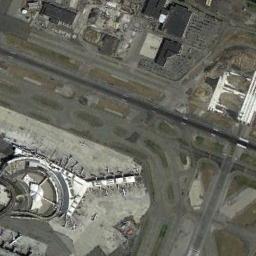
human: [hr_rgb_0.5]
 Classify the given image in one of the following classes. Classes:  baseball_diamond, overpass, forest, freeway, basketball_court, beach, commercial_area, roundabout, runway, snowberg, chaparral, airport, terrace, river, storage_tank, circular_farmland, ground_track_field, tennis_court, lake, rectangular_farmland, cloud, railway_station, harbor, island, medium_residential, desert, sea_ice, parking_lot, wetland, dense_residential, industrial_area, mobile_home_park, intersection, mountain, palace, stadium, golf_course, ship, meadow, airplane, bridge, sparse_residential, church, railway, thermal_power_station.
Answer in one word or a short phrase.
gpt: airport